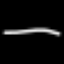
Label: line